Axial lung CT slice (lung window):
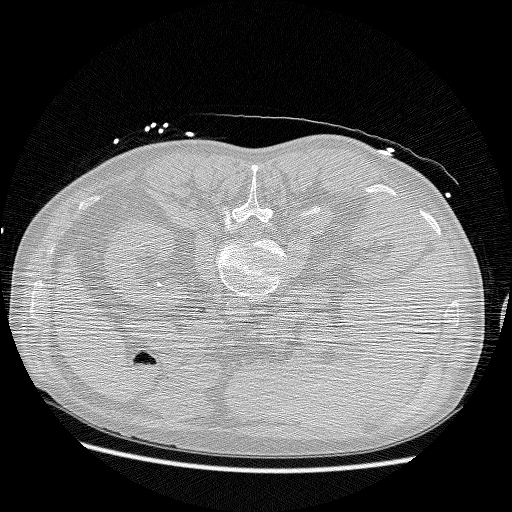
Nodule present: no